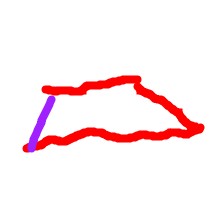
Shape: trapezoid